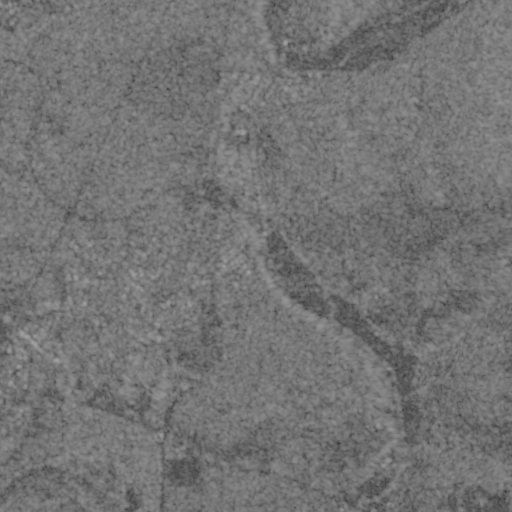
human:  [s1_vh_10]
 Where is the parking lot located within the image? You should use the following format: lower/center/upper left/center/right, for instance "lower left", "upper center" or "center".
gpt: The parking lot is located in the lower right of the image.
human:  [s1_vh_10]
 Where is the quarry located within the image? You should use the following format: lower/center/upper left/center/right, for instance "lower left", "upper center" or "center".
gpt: There is no quarry in the image.

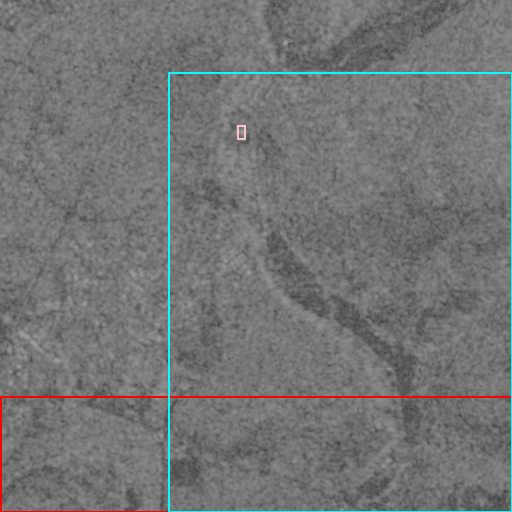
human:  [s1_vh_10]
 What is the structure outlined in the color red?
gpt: The structure outlined in red is a crop field.
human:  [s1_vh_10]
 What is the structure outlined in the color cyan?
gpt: The structure outlined in cyan is a park.
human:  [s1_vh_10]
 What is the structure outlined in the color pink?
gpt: The structure outlined in pink is a building.
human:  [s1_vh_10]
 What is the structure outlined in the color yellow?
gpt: There is no yellow outline.